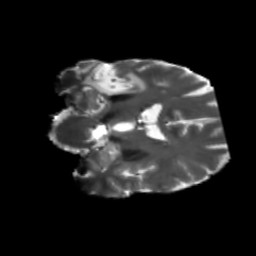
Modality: T2w
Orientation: coronal
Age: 47
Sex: male
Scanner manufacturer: siemens
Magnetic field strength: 3 T
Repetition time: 5.47 s
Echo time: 0.0854 s